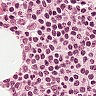
Metastatic tissue present: no